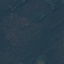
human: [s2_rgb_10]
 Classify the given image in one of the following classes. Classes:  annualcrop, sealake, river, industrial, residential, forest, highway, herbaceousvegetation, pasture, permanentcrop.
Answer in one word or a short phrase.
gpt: Forest